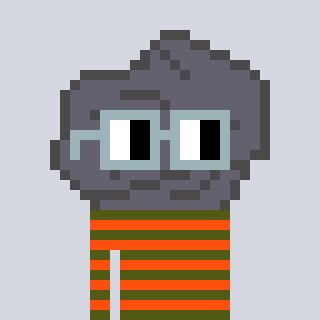
a pixel art character with square dark gray glasses, a rock-shaped head and a orange-colored body on a cool background